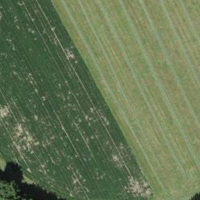
EUNIS habitat code: 24
Species observed at this site:
Cardamine pratensis